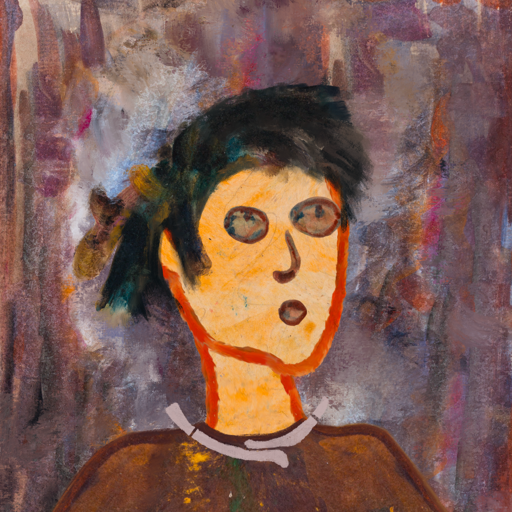
Background: Hypocrite, Head And Neck Side: Experience, Face Side: Orphan, Bust: Comrade, Hair Side: Pipe, Head Accessory: Blank, Second Necklace: Blank, Necklace: Hypocrite_2, Baby: Blank